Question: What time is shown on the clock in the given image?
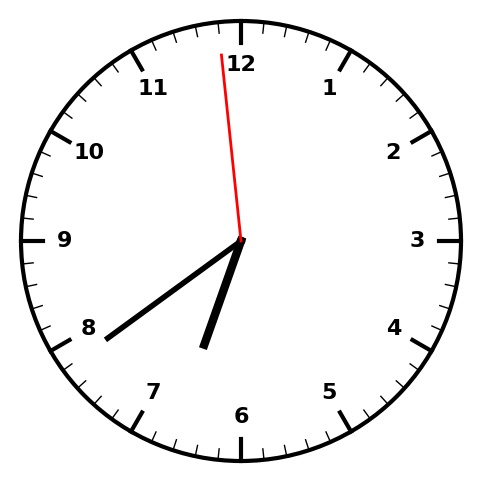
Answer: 06:38:59